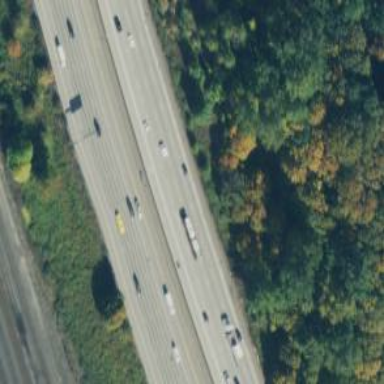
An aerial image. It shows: Motorway.